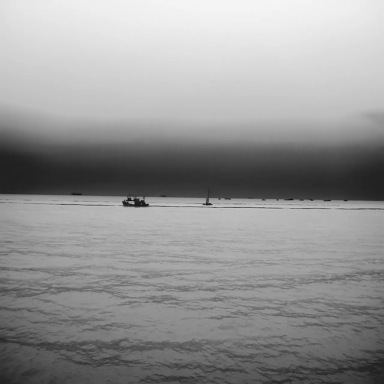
There are three objects shown in the infrared image, including two bulk_carriers, and a sailboat.